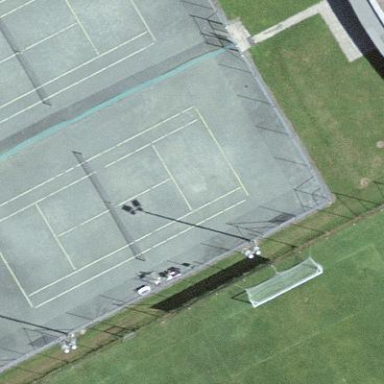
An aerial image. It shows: Tennis court on the leisure land pitch.